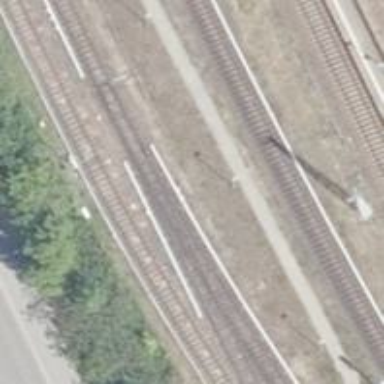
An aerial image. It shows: Light rail electrified railway.